Interaction volume radius: 10 \u00c5
Interaction volume height: 10 \u00c5
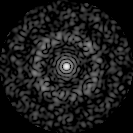
Disorder parameter: 0.8183